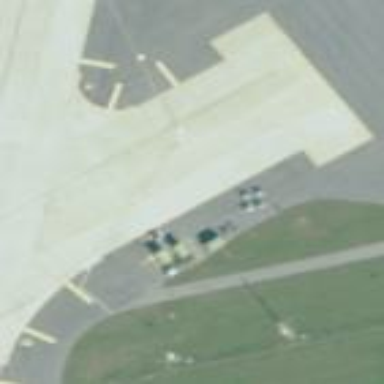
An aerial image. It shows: Apron at the airport.